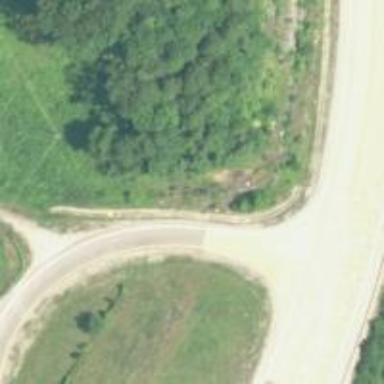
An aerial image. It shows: Trunk link highway.